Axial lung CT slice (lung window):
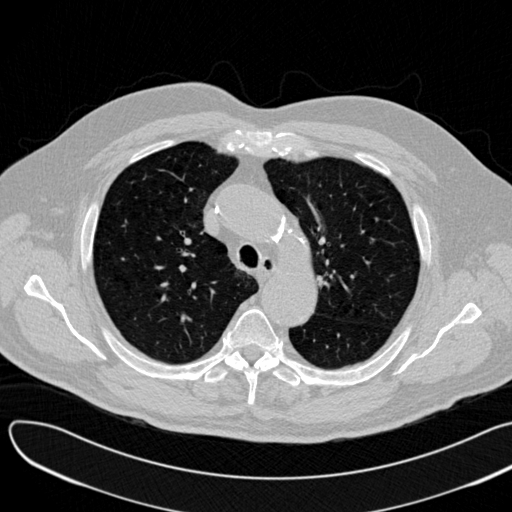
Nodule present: no